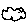
Label: cloud